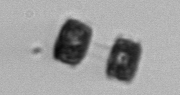
Label: Thalassiosira